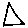
Label: triangle